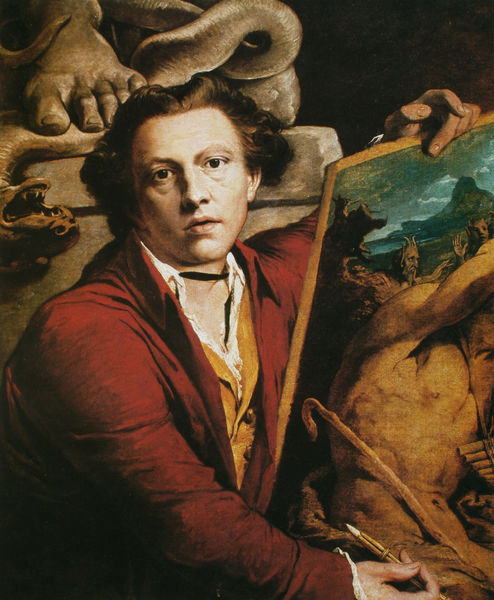
Titel: Self-Portrait
Künstler: James Barry
Standort: Dublin
Institution: National Gallery of Ireland
Schlagwörter: akt, feder, fuß, gemälde, hand, mann, meer, schatten, weiß, gelb, grün, ocker, braun, frisur, haar, hintergrund, licht, mund, nase, ohr, schwarz, türkis, blick, rot, tier, anzug, hemd, jacke, arm, augen, gesicht, halten, kragen, mensch, rahmen, sockel, bild, bildnis, hals, herr, portrait, porträt, öl, haare, halbfigur, mantel, en face, locken, stock, skulptur, statue, schwanz, halsband, sepia, detail, pupillen, maler, nachdenklich, zeigen, knöpfe, selbstporträt, maske, künstler, selbstbildnis, schlange, kunst, pinsel, stift, teufel, pan, fingerzeig, bild im bild, ungeheuer, drachen, drache, dämonen, geister, jahrhundert, artist, typ, fedre, rotes hemd, selbtsporträt, stellt die sinnfrage, künstler vor fuß einer statue, künstler präsentiert bild, haar blick